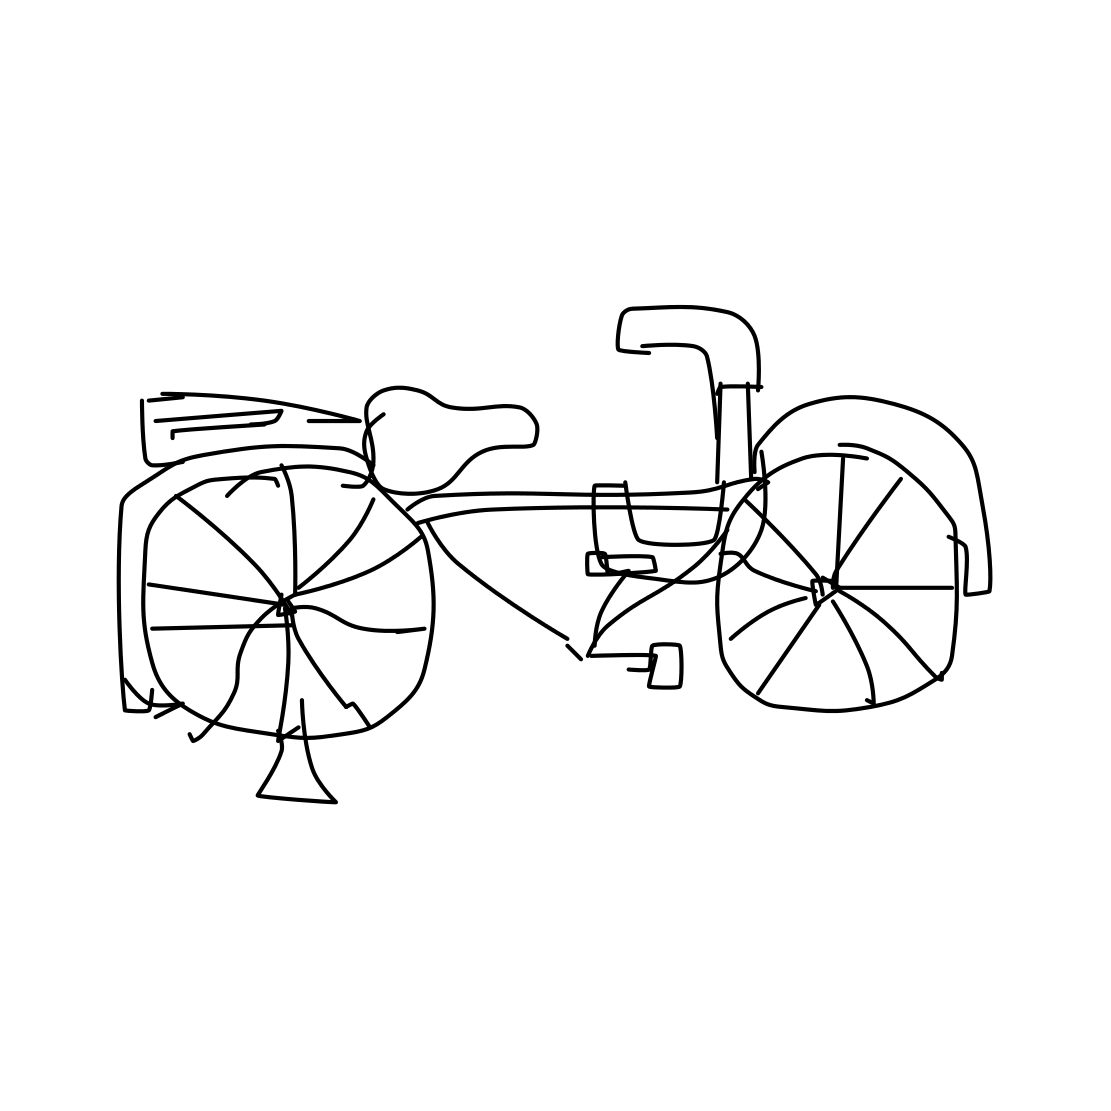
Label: bicycle